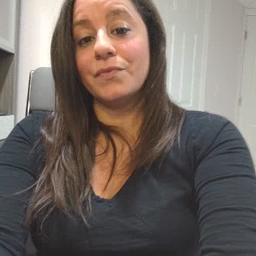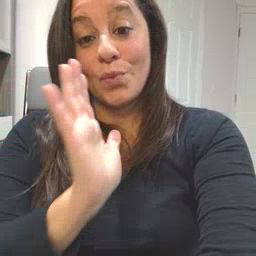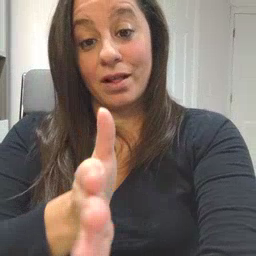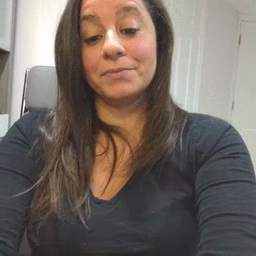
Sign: will